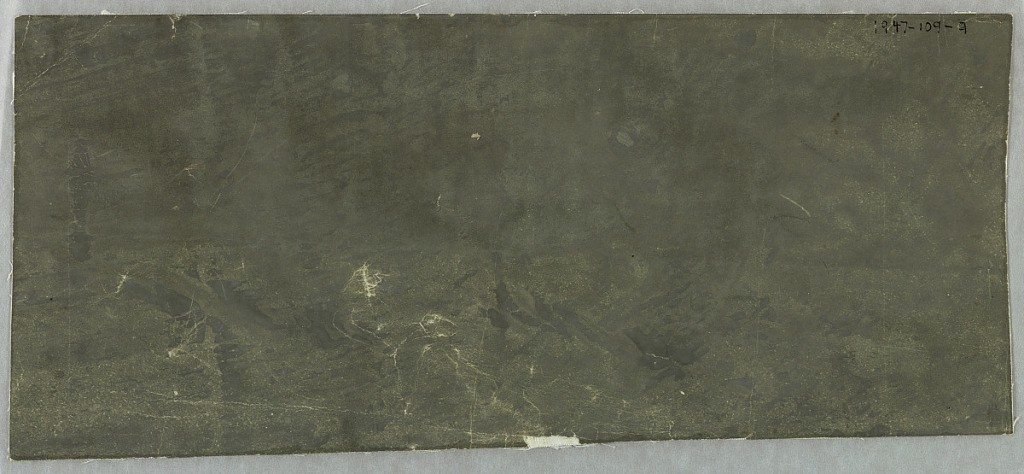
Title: Sidewall
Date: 1850–99
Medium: Machine-printed
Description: Rectangular piece of paper printed, in solid color, with dark neutral green.